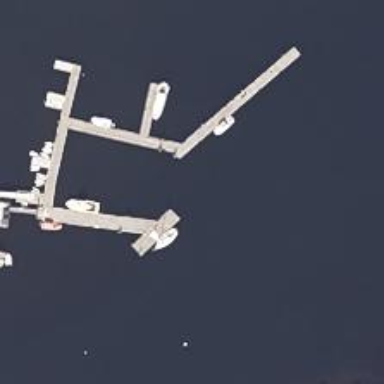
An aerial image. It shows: Man-made pier.